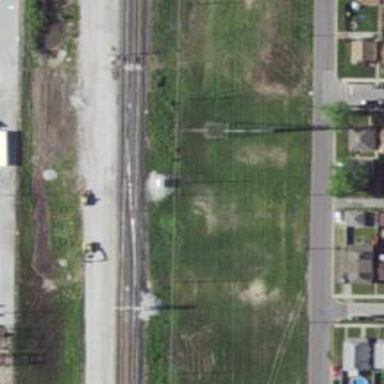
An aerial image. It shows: Railroad crossover.